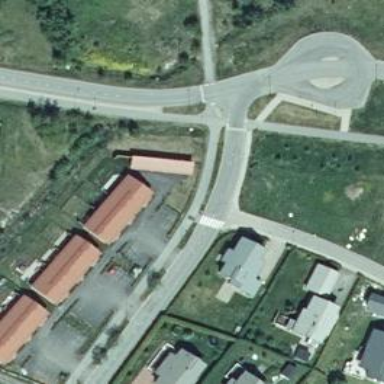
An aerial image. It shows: Road with "give way" sign.